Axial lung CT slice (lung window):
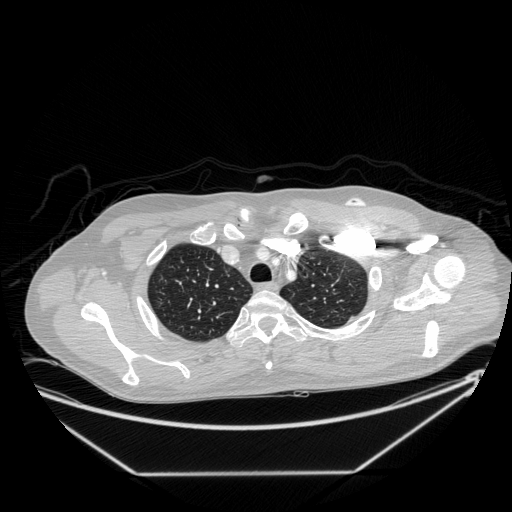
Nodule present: no